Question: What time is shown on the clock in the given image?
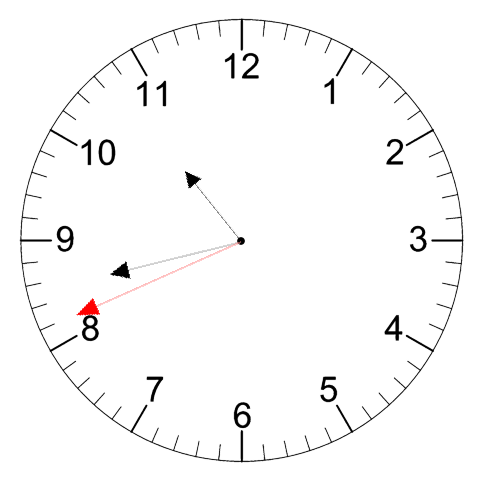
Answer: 10:42:41